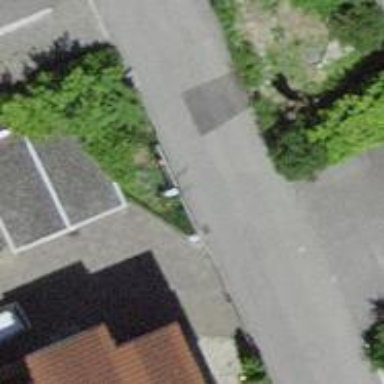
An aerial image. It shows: Garage building.